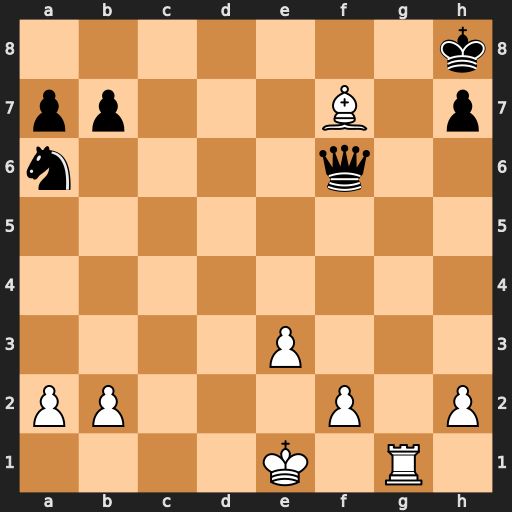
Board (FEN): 7k/pp3B1p/n4q2/8/8/4P3/PP3P1P/4K1R1
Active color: w
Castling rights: -
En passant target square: -
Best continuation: Rg8#